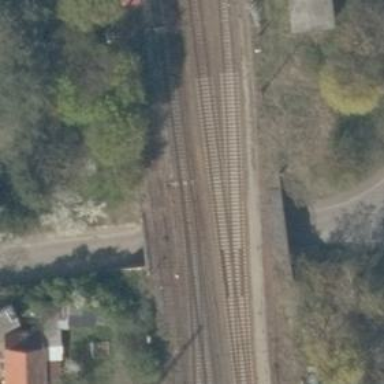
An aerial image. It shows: Bridge with electrified railway tracks featuring contact line.